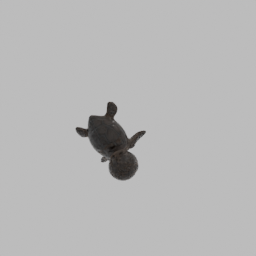
Label: animals